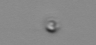
Label: nanoplankton_mix